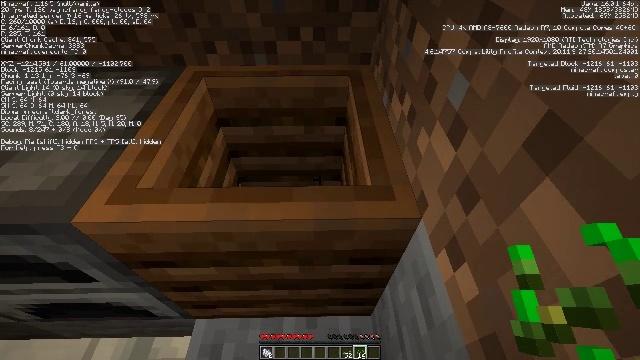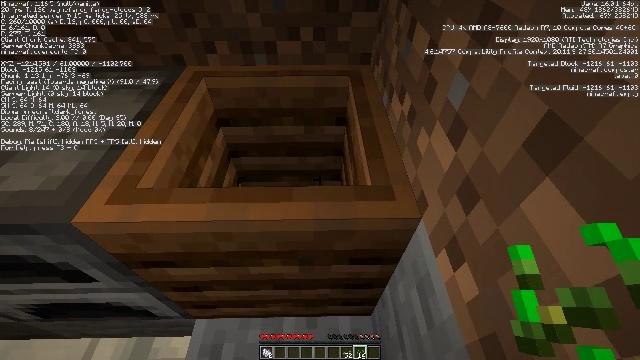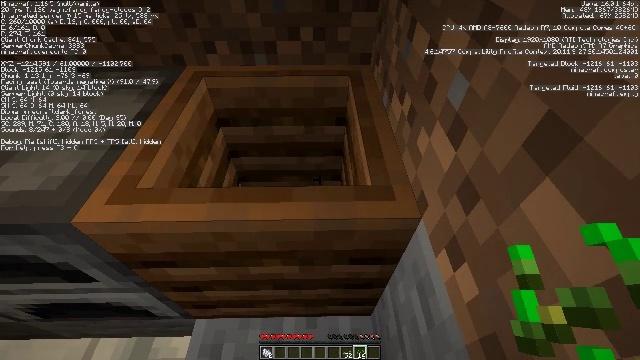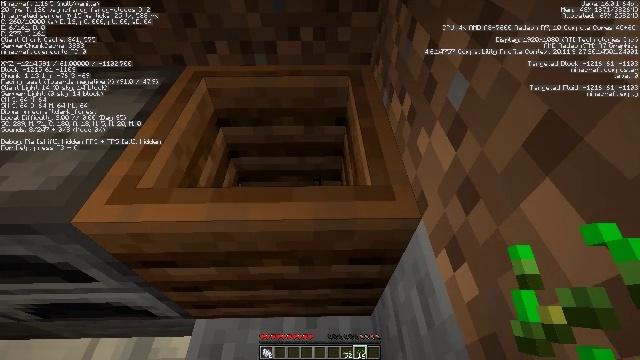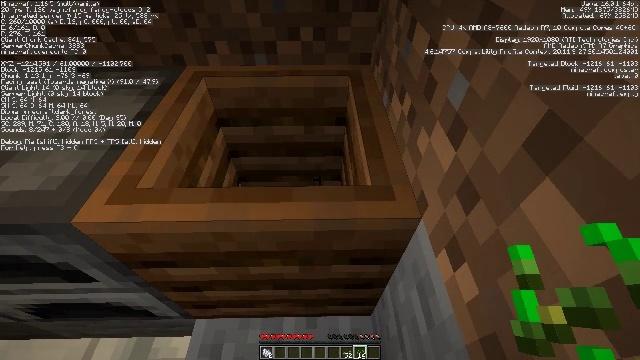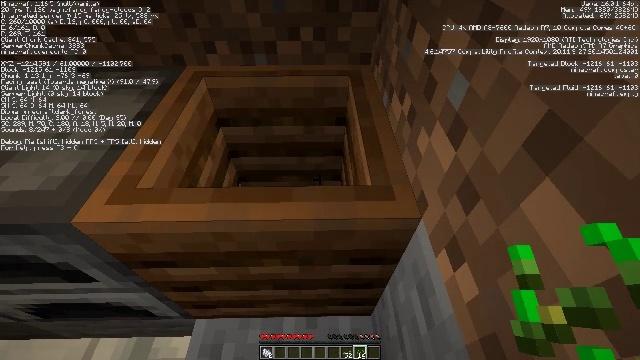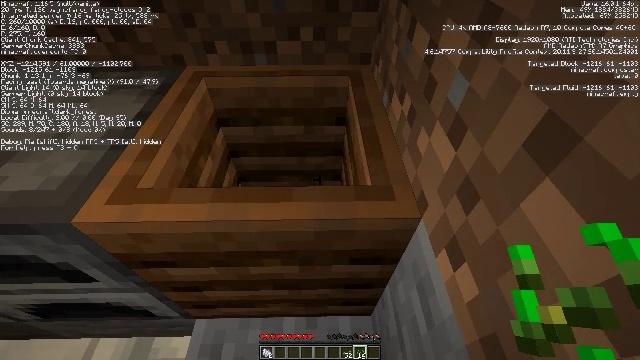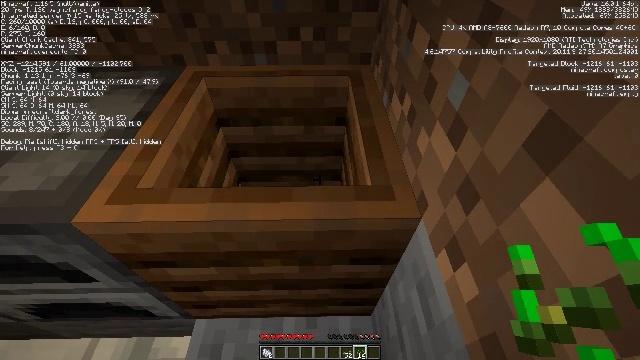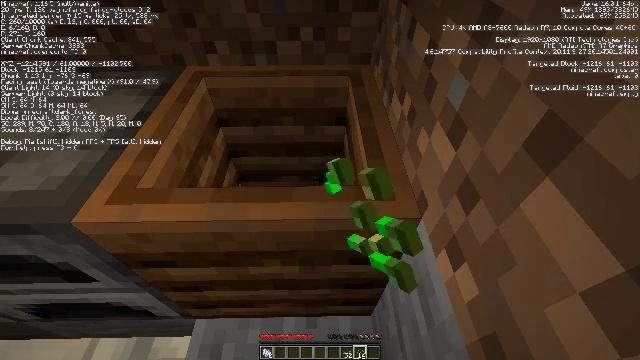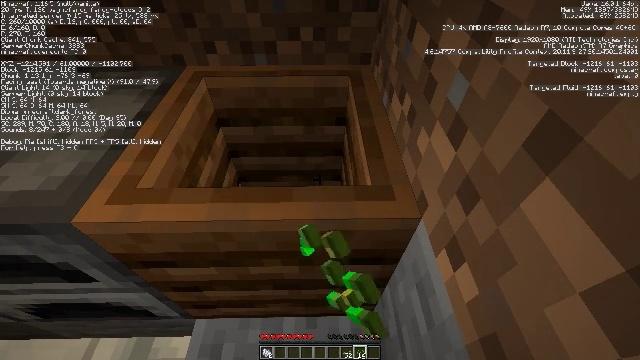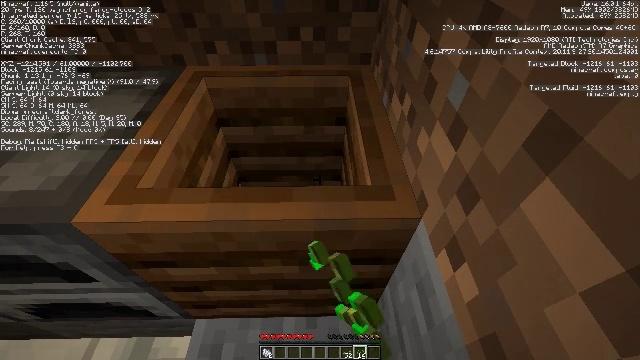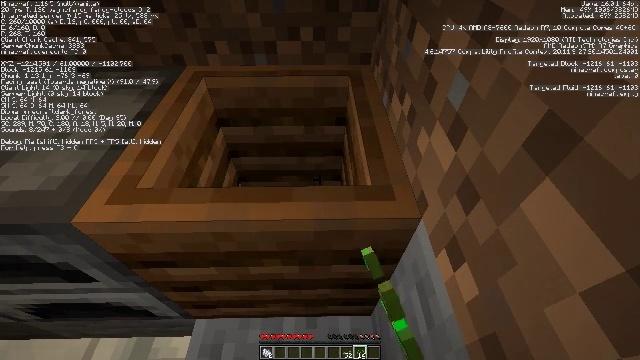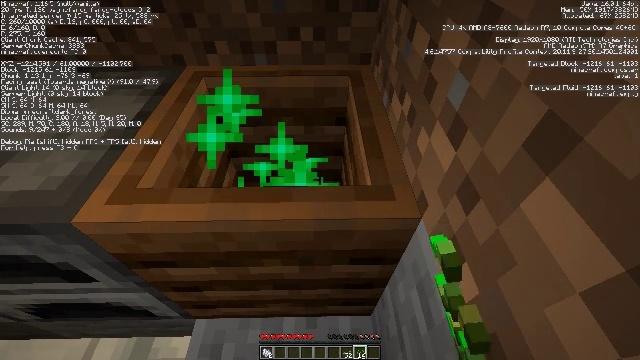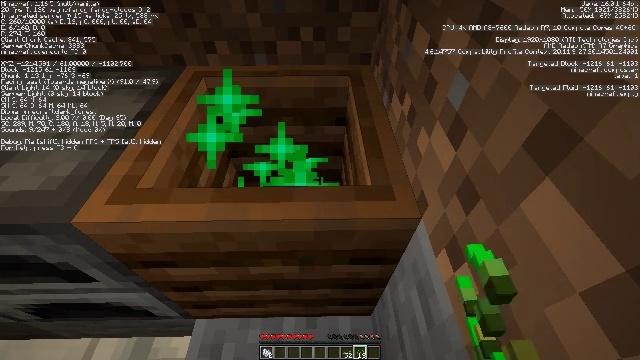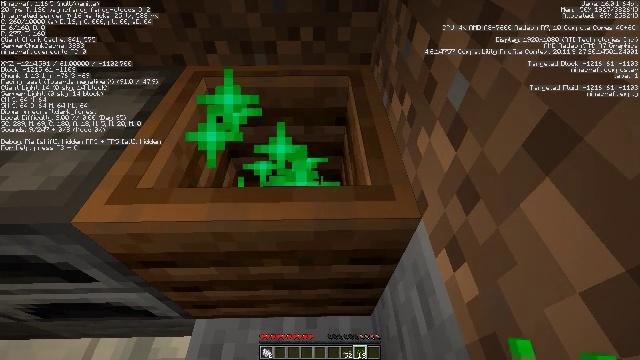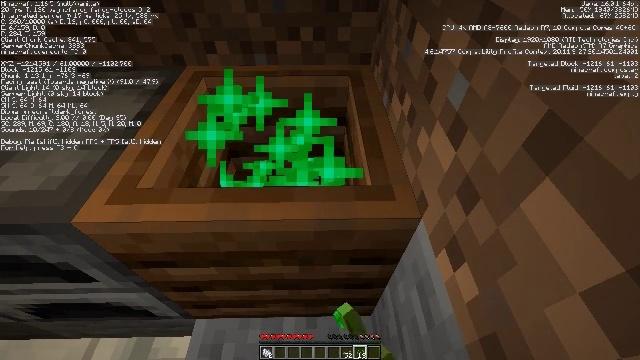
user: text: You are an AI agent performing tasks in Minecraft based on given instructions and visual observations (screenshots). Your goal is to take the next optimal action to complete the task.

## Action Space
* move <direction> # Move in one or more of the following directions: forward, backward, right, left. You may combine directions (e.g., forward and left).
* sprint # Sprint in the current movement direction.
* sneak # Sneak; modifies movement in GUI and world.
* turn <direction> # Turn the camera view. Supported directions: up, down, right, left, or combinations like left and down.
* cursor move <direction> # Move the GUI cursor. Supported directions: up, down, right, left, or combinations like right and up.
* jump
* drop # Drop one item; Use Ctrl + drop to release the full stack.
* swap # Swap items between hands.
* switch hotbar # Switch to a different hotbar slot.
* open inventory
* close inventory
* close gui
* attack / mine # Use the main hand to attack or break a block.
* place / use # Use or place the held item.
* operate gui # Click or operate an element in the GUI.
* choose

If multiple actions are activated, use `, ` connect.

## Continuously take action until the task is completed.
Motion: motion action
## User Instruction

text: Smelt kelp to obtain dried kelp.
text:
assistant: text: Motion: no_op
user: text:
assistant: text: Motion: no_op
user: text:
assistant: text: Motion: no_op
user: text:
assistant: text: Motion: no_op
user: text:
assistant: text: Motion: no_op
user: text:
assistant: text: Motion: no_op
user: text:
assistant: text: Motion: use / place
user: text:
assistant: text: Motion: use / place
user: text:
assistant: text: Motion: no_op
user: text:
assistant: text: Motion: use / place
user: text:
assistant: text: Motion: use / place
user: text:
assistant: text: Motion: use / place
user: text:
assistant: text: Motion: no_op
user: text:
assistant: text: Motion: use / place
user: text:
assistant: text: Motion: use / place
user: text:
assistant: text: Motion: use / place
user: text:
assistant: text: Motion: use / place
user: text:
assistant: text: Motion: use / place
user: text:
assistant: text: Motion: use / place
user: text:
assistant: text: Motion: turn up
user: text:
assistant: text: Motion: turn up
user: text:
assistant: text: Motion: use / place
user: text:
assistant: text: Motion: use / place
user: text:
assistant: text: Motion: use / place
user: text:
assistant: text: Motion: use / place
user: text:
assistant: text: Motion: use / place
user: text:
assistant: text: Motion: use / place
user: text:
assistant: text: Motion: no_op
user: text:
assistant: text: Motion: use / place
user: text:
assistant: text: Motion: use / place